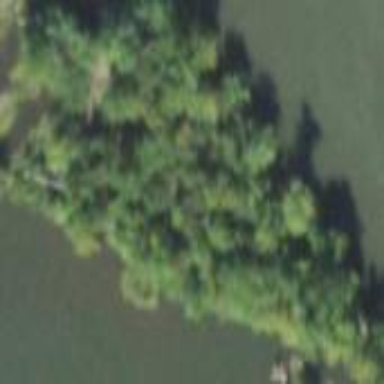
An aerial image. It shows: Islet covered with woodland.